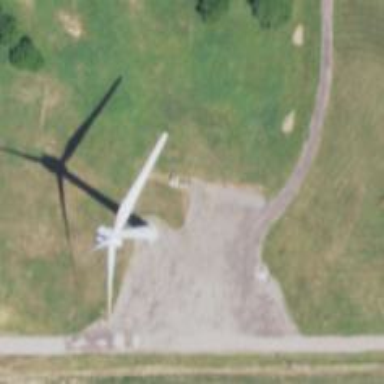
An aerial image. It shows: Wind turbine used as power generator.